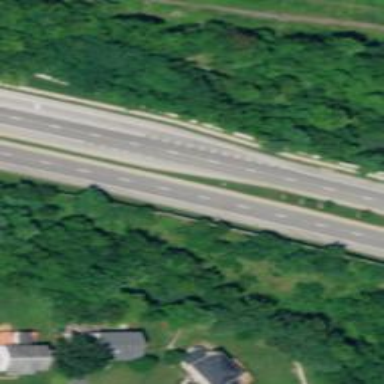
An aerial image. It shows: Primary highway with separate sidewalk. The highway is expressway.